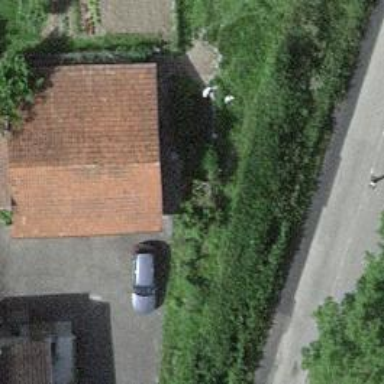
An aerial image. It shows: Rural barn.